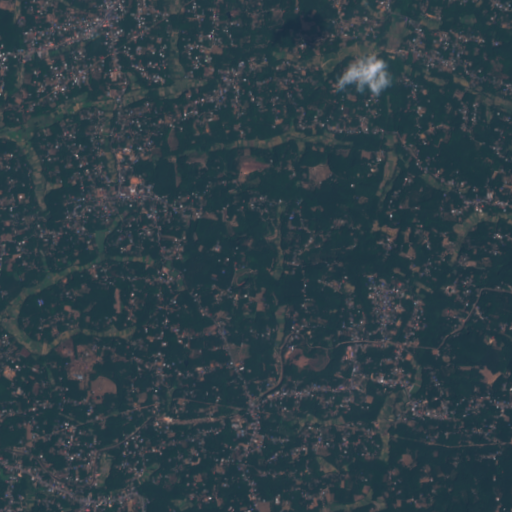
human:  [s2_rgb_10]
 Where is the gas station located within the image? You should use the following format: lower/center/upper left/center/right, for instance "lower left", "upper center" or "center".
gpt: The gas station is located in the lower left of the image.
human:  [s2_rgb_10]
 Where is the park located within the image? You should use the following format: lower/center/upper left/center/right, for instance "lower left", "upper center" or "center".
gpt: The park is located in the lower right of the image.
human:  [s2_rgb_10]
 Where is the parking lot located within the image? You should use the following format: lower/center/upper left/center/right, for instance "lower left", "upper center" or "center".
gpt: The parking lot is located in the center left of the image.
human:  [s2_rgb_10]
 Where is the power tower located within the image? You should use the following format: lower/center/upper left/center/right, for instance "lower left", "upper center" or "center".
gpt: The power tower is located in the lower of the image.
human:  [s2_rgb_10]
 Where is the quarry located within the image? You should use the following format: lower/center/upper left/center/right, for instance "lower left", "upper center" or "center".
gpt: There is no quarry in the image.